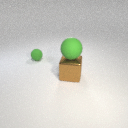
large brown metal cube below large green rubber sphere